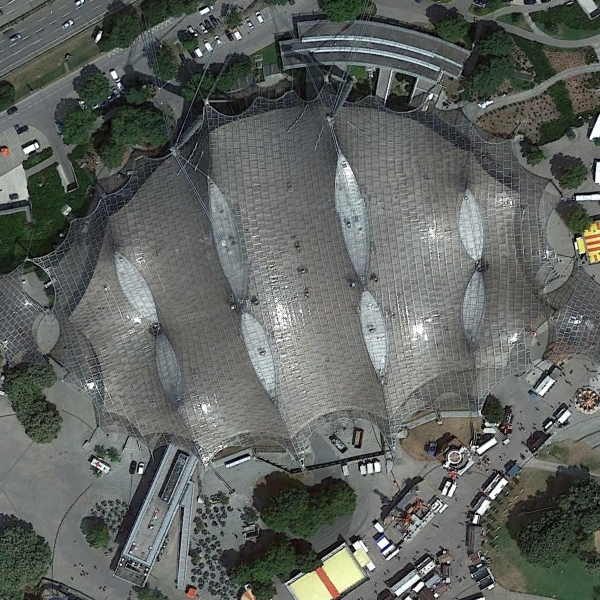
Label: Center